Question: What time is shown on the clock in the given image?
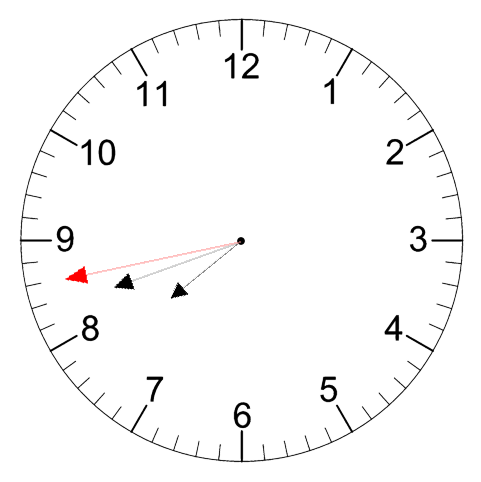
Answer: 07:41:43